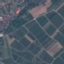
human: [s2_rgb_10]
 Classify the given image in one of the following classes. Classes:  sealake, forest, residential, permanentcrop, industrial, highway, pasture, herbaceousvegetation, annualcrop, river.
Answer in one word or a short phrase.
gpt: PermanentCrop